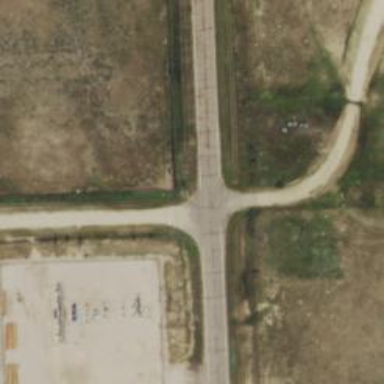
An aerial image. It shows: Stop road.